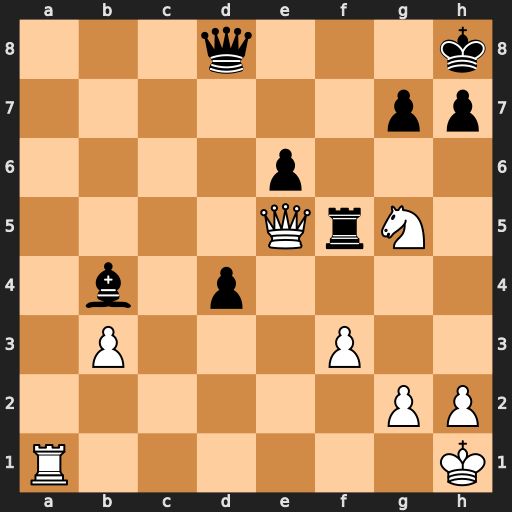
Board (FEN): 3q3k/6pp/4p3/4QrN1/1b1p4/1P3P2/6PP/R6K
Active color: w
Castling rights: -
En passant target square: -
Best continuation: Qxf5 exf5 Nf7+ Kg8 Nxd8